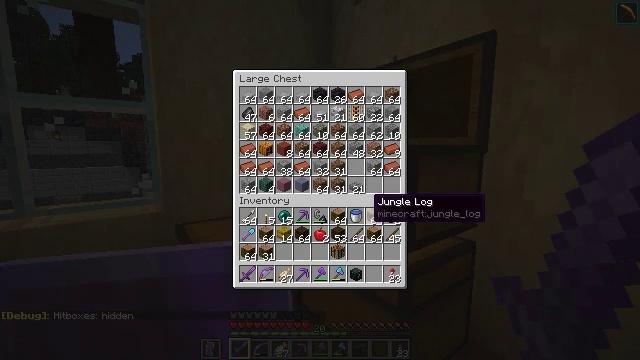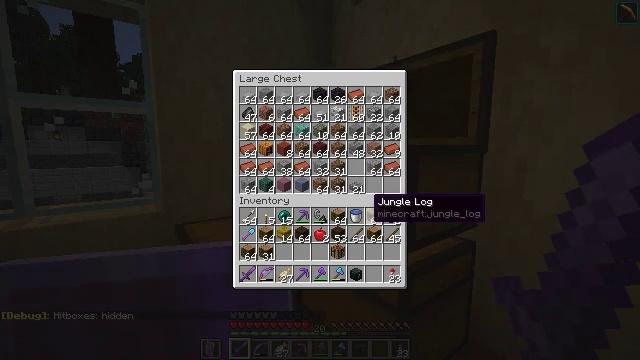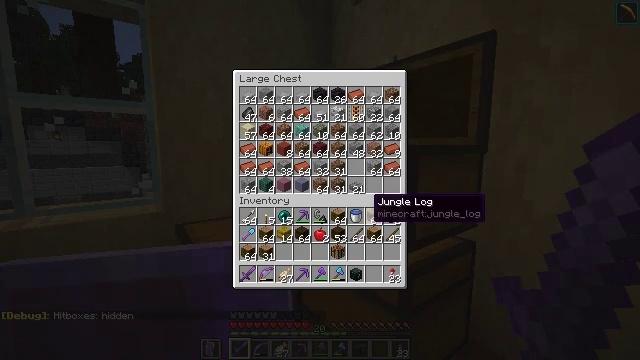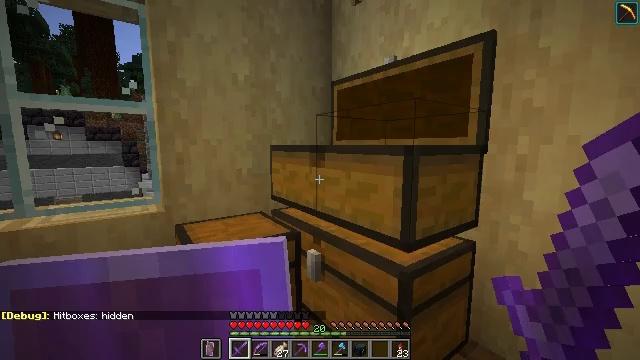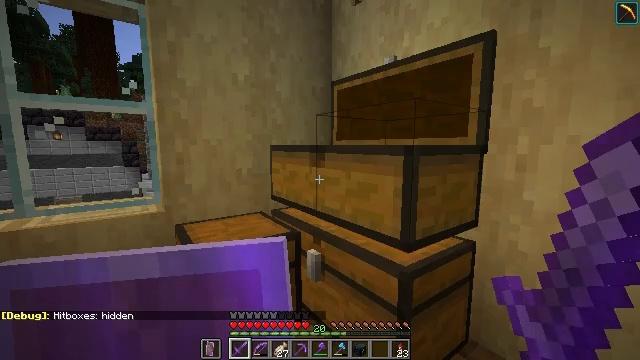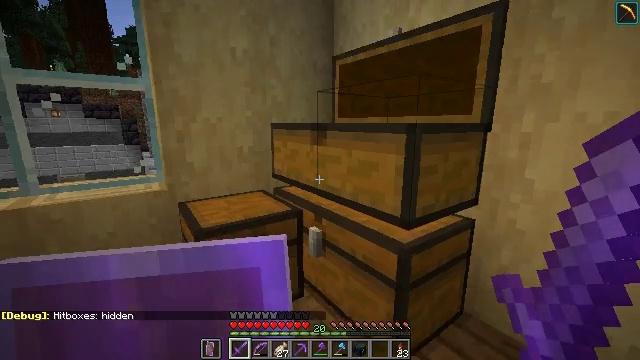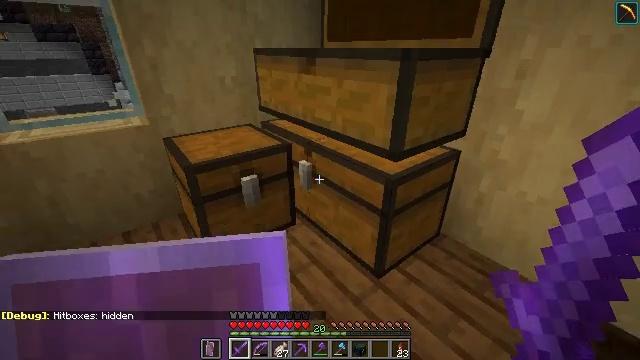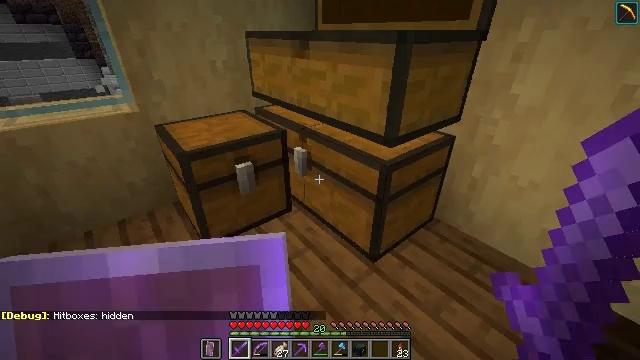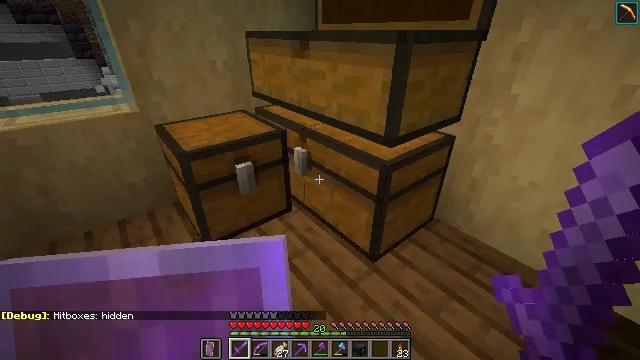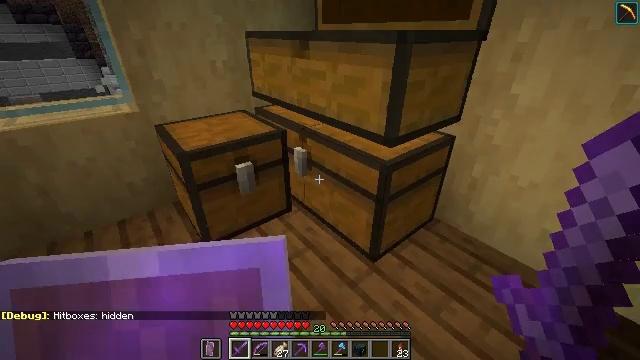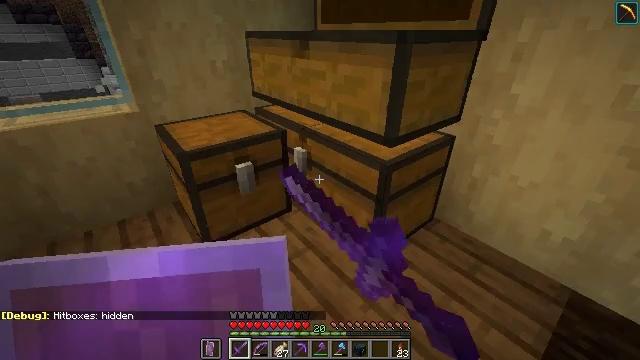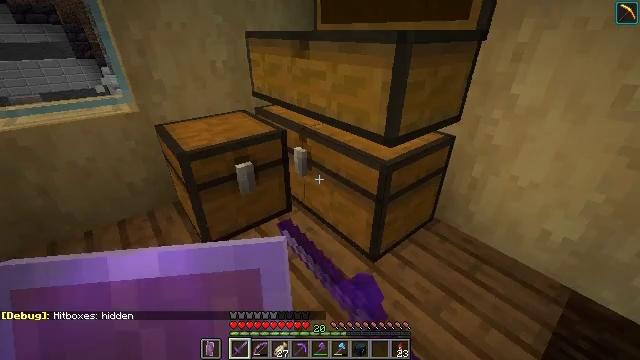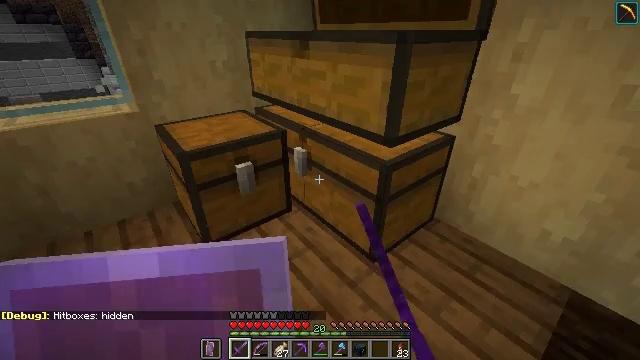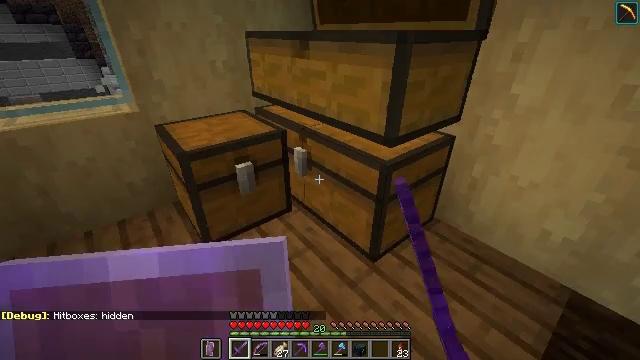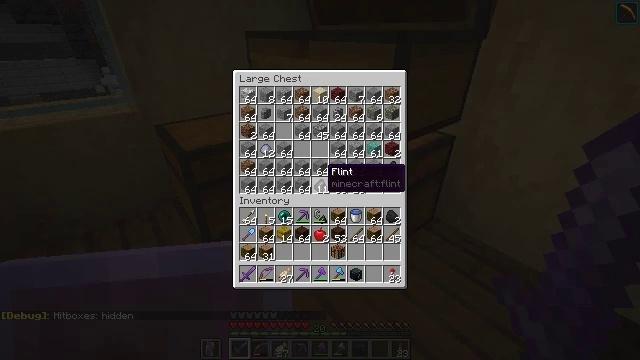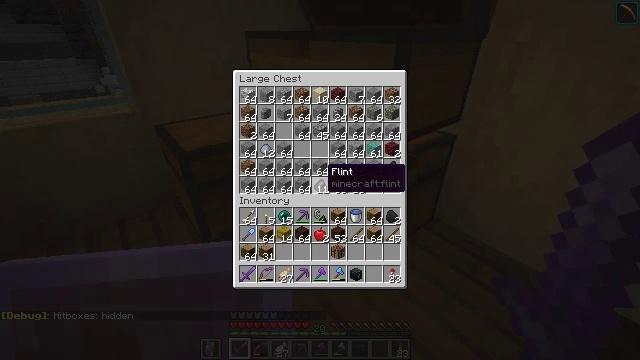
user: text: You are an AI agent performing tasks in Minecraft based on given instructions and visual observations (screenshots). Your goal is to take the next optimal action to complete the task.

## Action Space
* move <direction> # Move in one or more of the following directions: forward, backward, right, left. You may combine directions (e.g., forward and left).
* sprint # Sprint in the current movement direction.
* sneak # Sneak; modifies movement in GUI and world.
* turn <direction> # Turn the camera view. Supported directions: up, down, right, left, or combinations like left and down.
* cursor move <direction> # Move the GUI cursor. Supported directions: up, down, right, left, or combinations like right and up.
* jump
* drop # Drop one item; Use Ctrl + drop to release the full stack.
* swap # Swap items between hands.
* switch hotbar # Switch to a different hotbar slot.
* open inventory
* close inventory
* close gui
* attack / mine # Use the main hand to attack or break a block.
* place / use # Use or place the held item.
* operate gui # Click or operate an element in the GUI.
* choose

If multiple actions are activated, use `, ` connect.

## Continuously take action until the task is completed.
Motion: motion action
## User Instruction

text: Remove a netherrack from the inventory.
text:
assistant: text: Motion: no_op
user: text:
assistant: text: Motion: no_op
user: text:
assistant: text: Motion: no_op
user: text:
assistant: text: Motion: close gui
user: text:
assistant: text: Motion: turn down
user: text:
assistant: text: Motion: turn right and down
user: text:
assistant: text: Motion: turn right and down
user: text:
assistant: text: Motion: no_op
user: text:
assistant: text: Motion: use / place
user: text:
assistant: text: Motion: use / place
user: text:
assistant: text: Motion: use / place
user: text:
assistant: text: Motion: no_op
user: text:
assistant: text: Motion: no_op
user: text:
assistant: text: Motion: open gui
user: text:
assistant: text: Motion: no_op
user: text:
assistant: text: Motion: no_op
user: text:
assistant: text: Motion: no_op
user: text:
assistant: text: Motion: no_op
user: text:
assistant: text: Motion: cursor move right
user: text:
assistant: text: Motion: cursor move right and down
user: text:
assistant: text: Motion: cursor move right and down
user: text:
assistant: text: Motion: no_op
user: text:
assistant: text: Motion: no_op
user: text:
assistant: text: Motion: no_op
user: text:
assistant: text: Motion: no_op
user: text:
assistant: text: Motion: no_op
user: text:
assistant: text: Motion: no_op
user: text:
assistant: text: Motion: cursor move left and down
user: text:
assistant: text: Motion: cursor move left and down
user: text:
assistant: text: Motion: cursor move left and down